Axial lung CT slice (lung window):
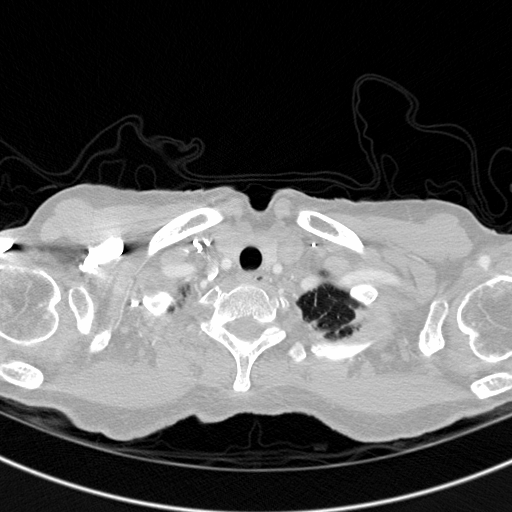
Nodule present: no